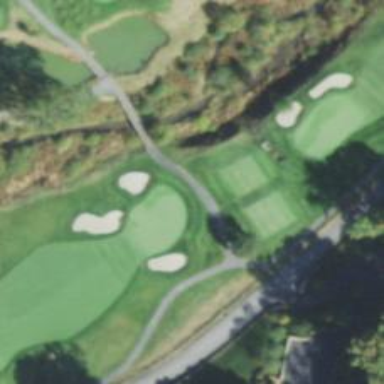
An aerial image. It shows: Path bridge over golf cartpath.